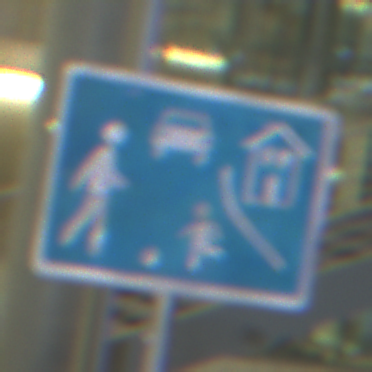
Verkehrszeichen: BeginnVerkehrsberuhigterBereich
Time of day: Night
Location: Outdoor (Urban)
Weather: PartlyCloudy
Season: NotSpecified
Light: Artificial